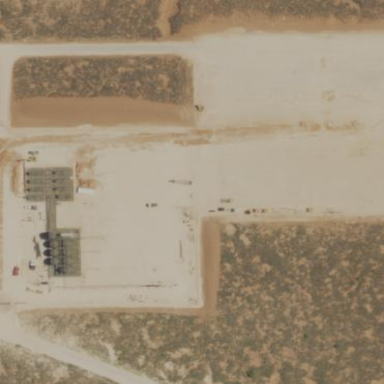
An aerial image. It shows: Wellsite surrounded by sand.